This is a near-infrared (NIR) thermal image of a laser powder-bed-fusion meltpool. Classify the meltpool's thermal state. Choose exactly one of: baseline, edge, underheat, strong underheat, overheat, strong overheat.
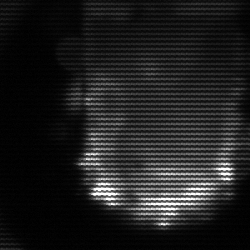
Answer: baseline